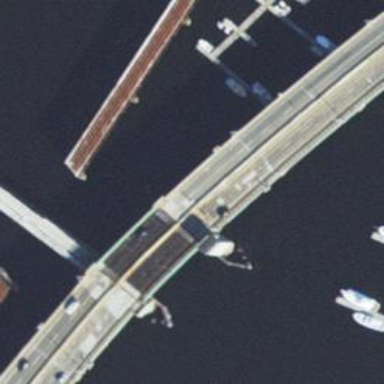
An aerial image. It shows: Bascule movable footway bridge.